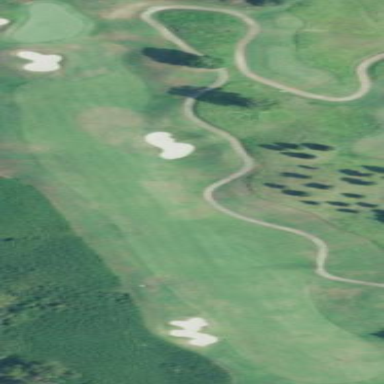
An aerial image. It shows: Grassy area designated as golf fairway.